Question: This is the expansion diagram of a second-order Rubik's Cube. Given the initial state, you can perform 18 standard operations. Find the minimum number of steps to make the Rubik's Cube reach the restored state. The goal is to restore the cube to its original state, with green on the front face, white on the top, and yellow on the bottom, disregarding isomorphic configurations.
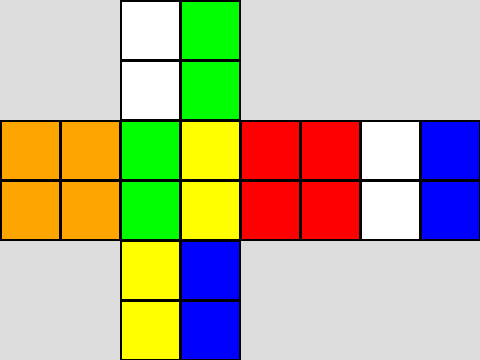
Answer: 1